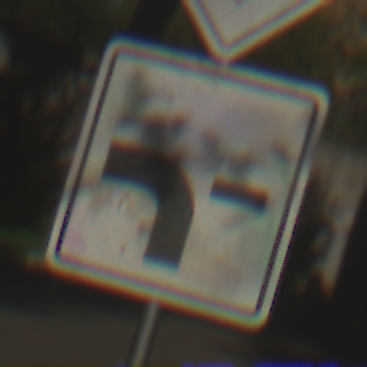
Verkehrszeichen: VerlaufVorfahrtsstrasse6
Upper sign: Vorfahrtsstrasse
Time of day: MorningAfternoon
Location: Outdoor (Suburban)
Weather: Clear
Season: NotSpecified
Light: Natural